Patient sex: M
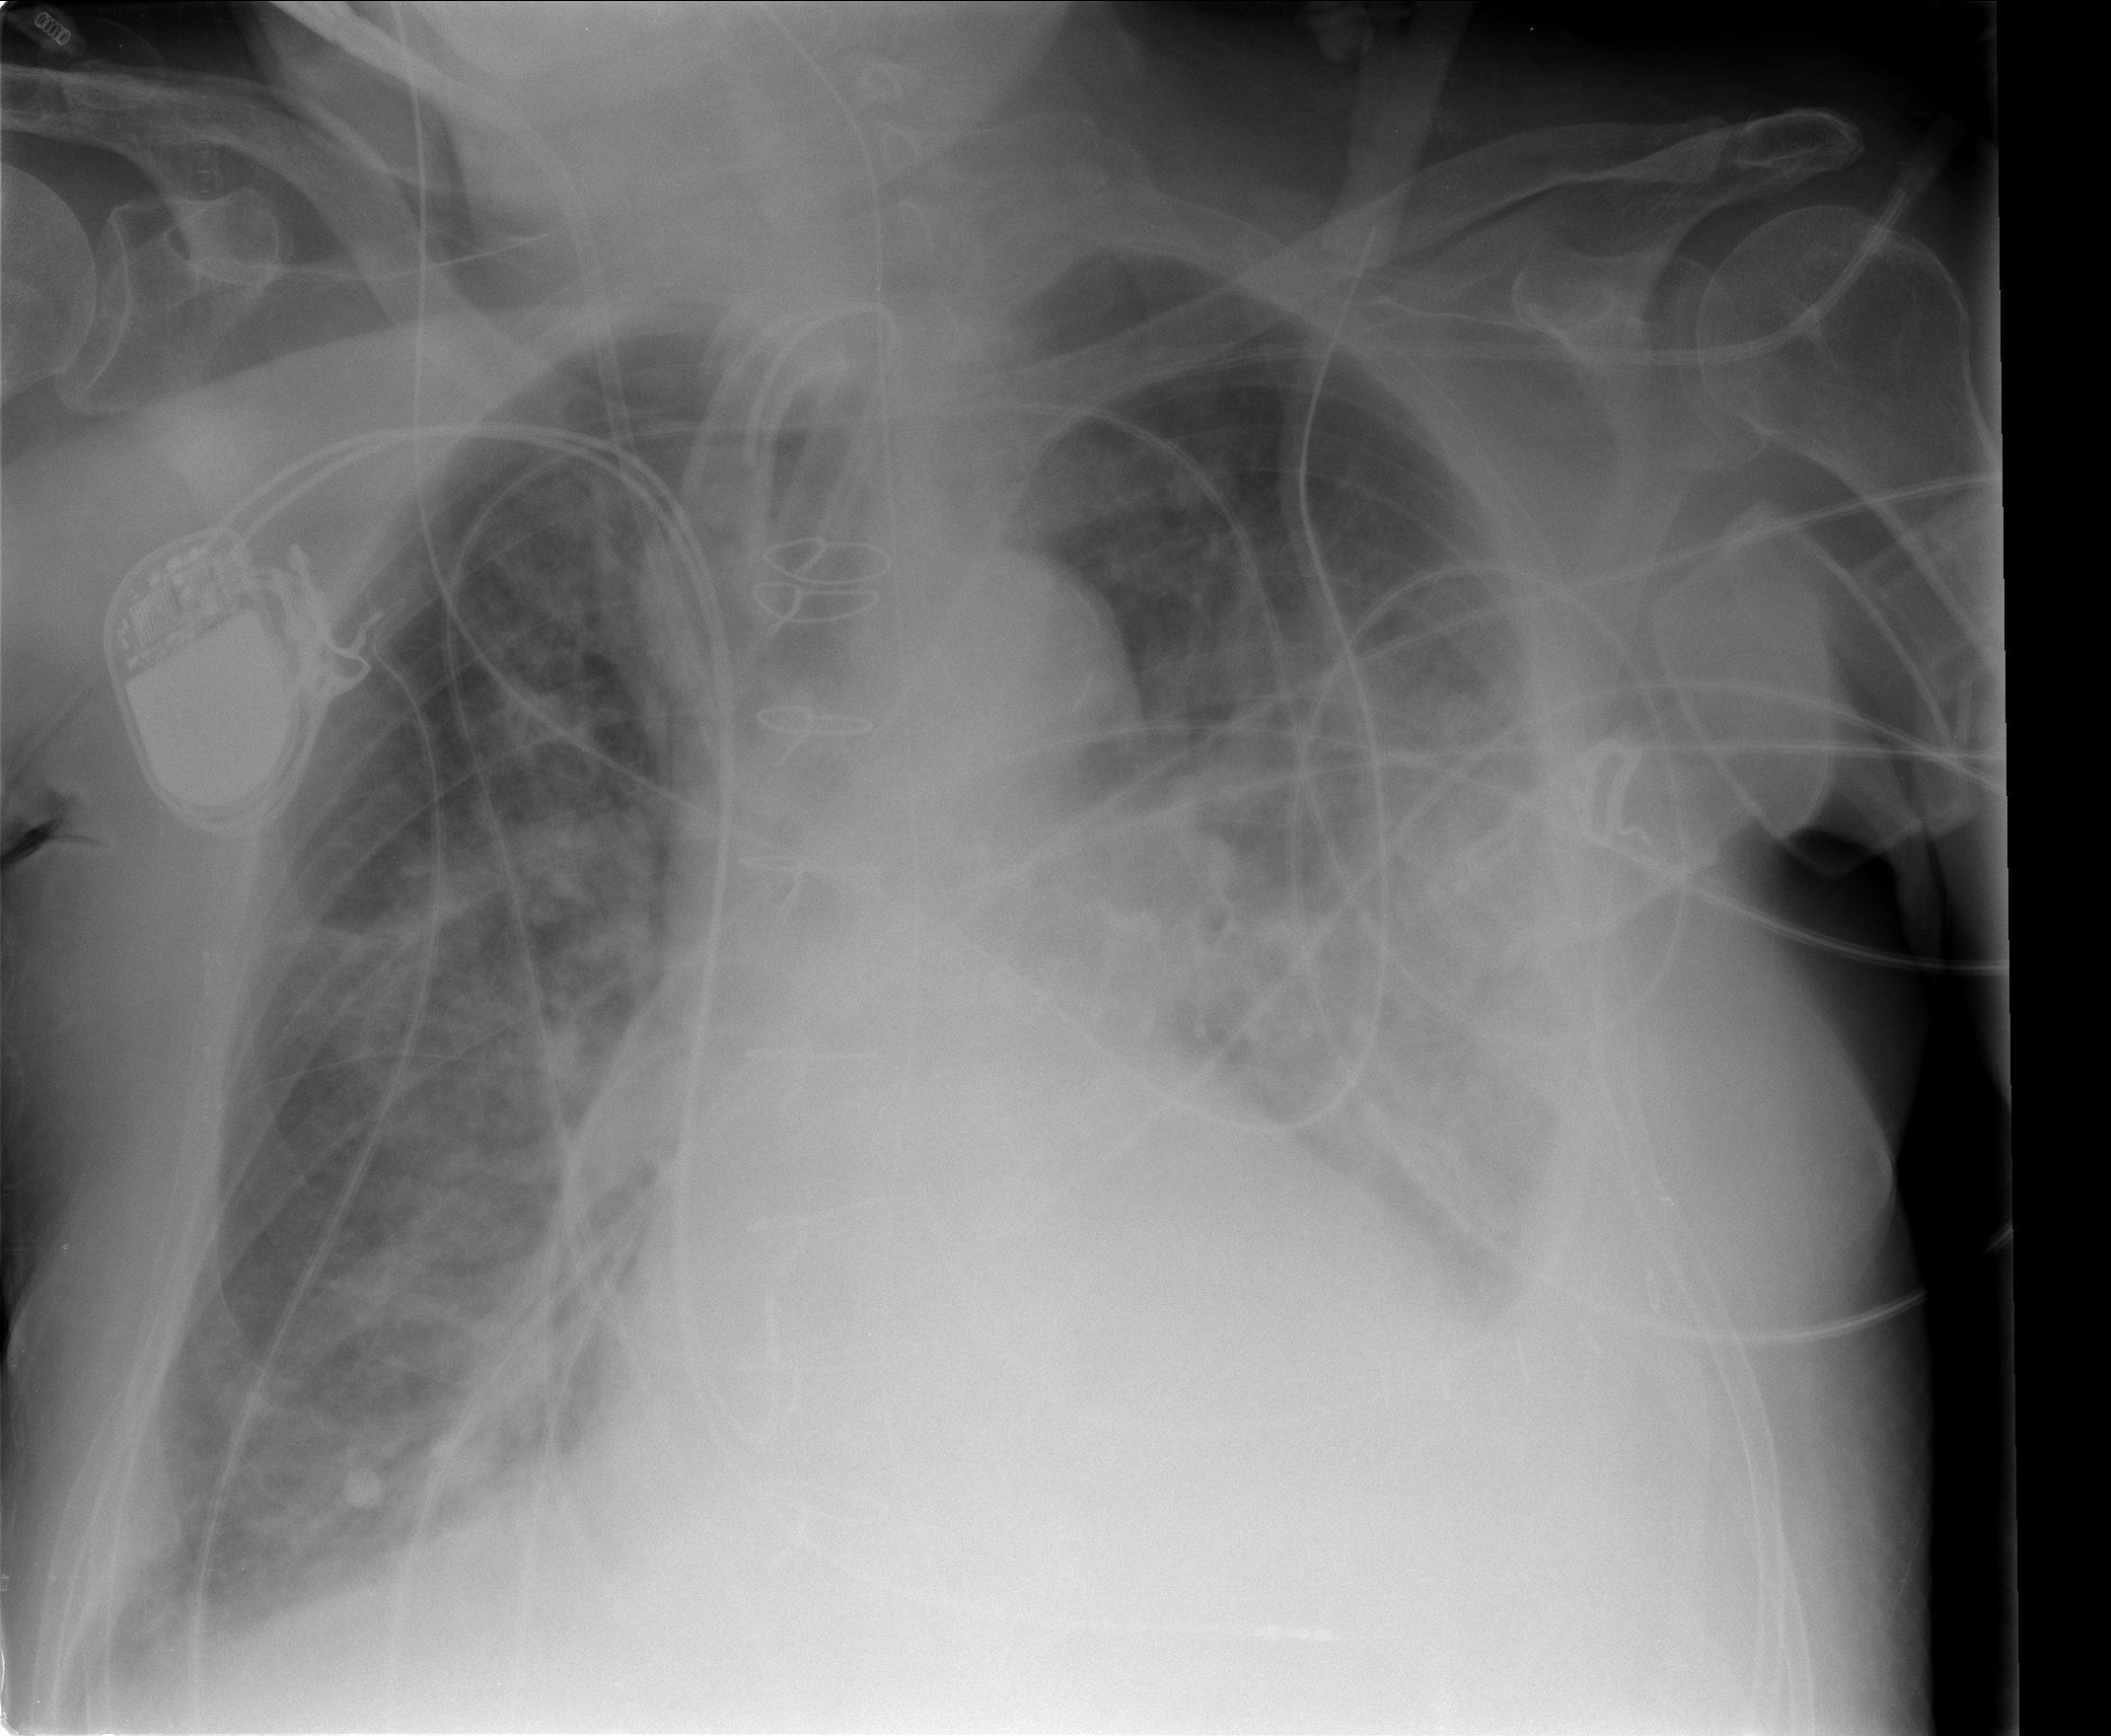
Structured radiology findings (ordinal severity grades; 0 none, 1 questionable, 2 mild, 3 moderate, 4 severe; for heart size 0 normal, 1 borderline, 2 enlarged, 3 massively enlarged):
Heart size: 2
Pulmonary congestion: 3
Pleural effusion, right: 2
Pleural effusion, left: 3
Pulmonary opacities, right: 3
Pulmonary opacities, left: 3
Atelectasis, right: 3
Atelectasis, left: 3